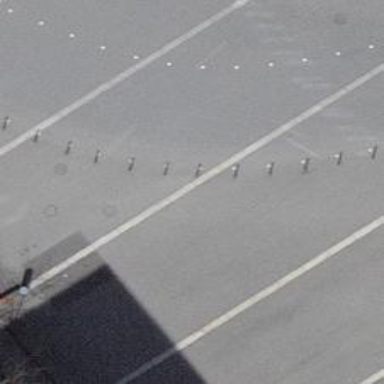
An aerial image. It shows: Bollard.